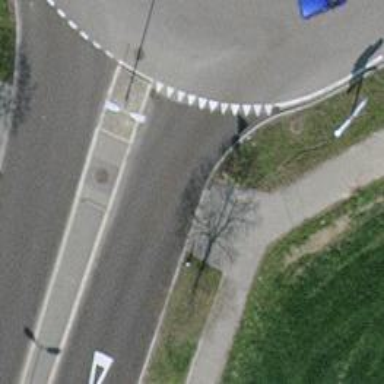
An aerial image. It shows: Unmarked crossing with zebra reference sign on the road.